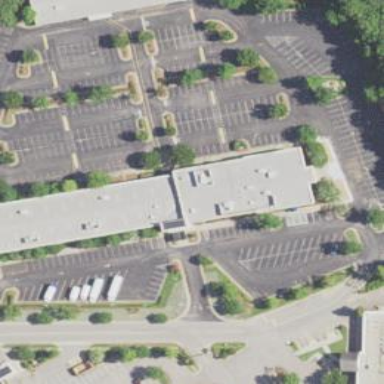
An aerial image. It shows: Commercial building.